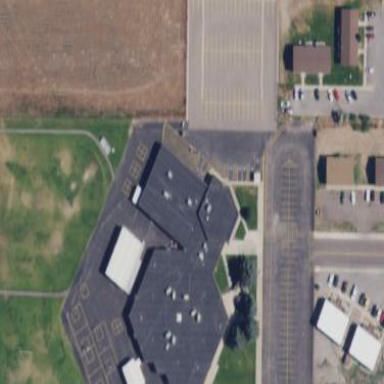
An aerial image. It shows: School building with flat metal roof in white color. The roof is oriented along the building.